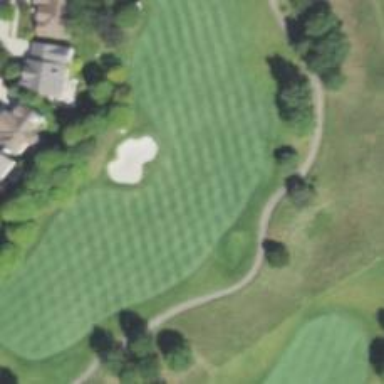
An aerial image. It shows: Golf hole.